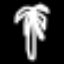
Label: palm tree